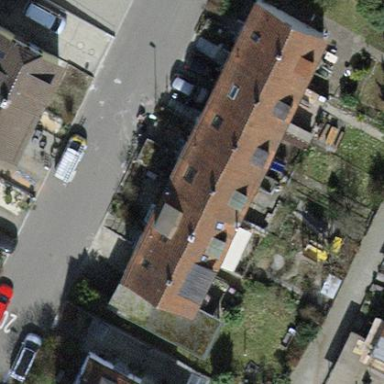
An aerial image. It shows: Building with tiled roof.